Field crop: tomato
Growth stage: 1
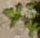
Species: portulaca